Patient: sex M, age 46
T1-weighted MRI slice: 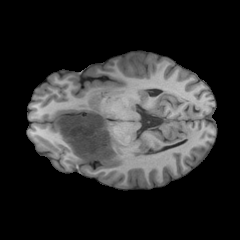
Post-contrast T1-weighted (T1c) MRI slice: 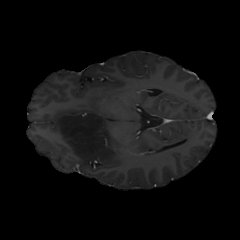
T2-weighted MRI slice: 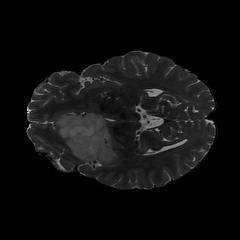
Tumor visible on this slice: yes
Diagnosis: Astrocytoma, IDH-mutant
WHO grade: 2